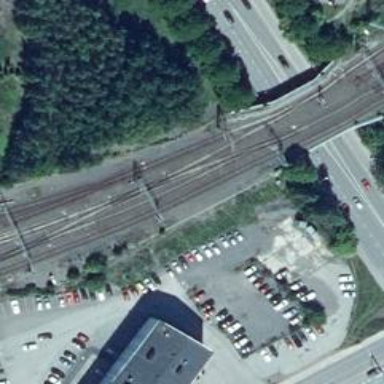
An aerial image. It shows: Railway with continuous electrified contact lines.